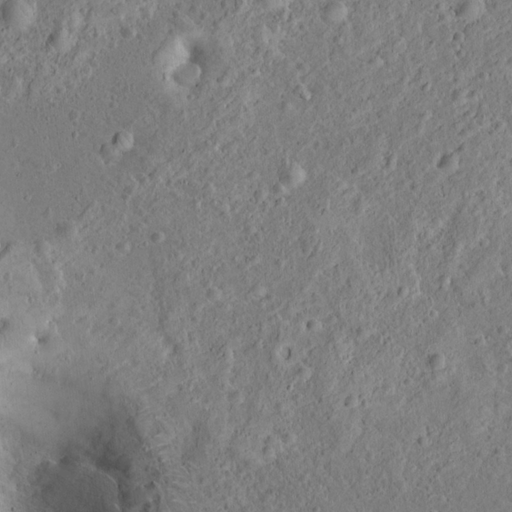
Objects detected: cone